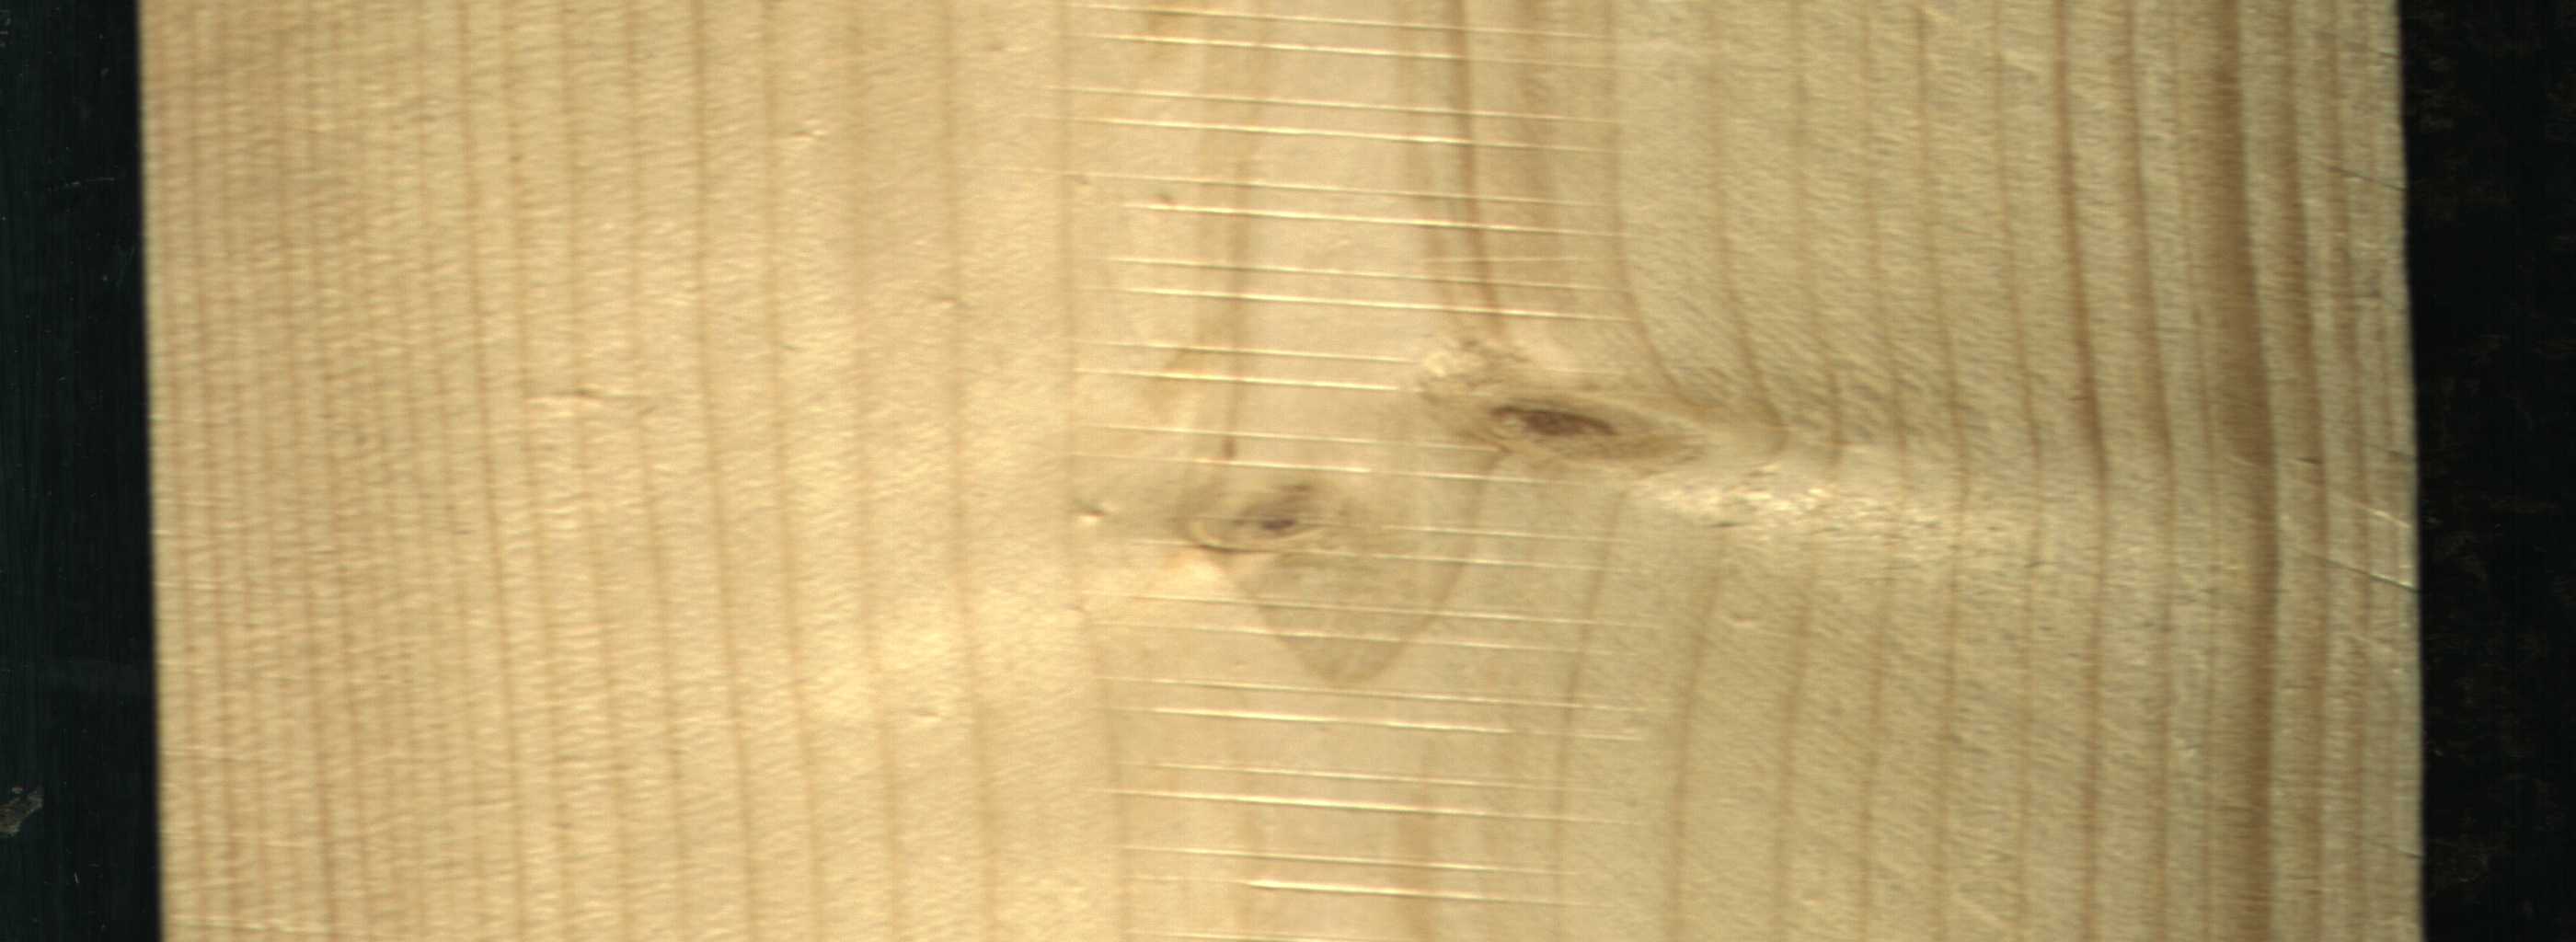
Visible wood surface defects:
Live_Knot
Live_Knot